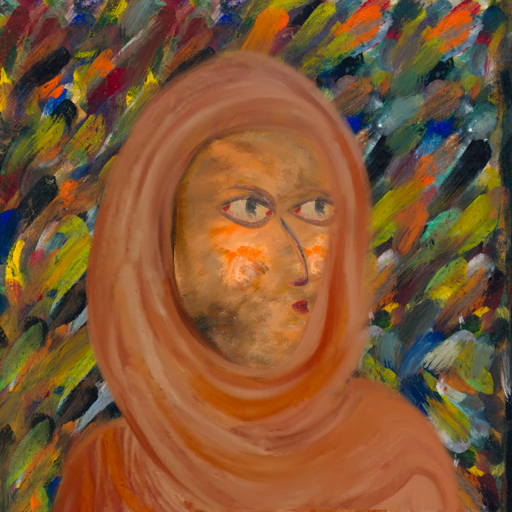
Background: An_Impression, Head And Neck Side: Gypsy_Queen, Face Side: GypsyMother, Bust: Pious_Lady, Hair Side: Blank, Head Accessory: Pious_Lady_Scarf, Second Necklace: Blank, Necklace: Blank, Baby: Blank